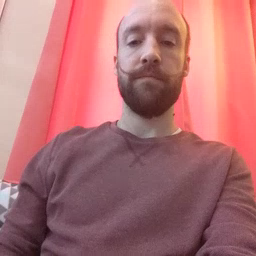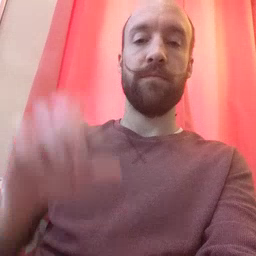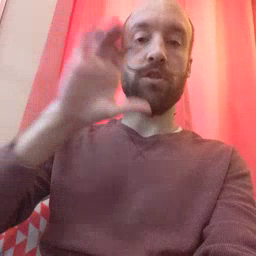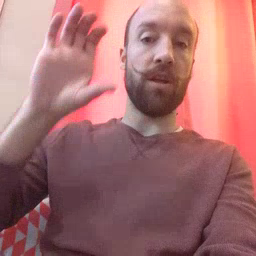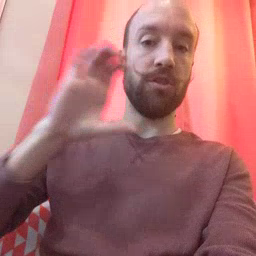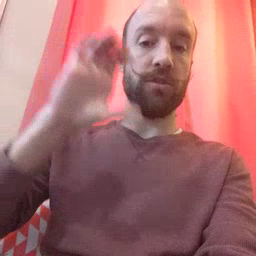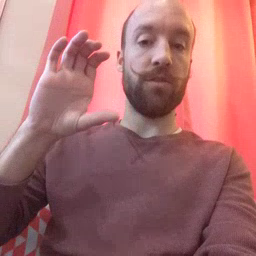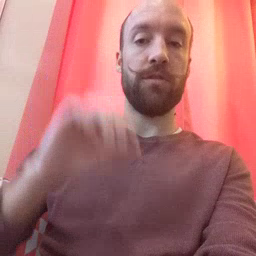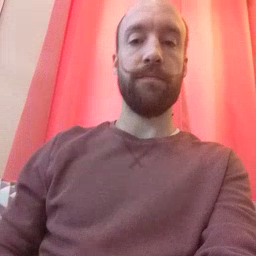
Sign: chocolate